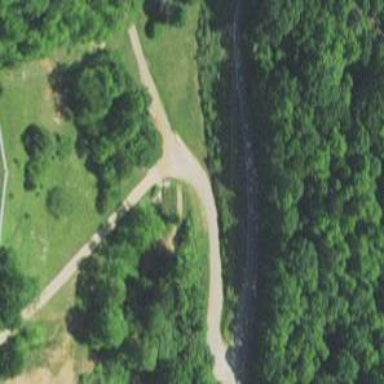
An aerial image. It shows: Culvert tunnel.